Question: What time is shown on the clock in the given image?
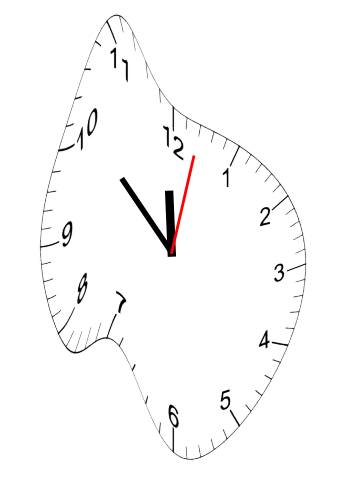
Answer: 11:52:02